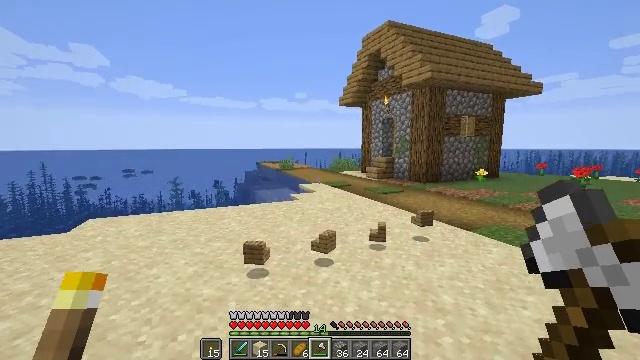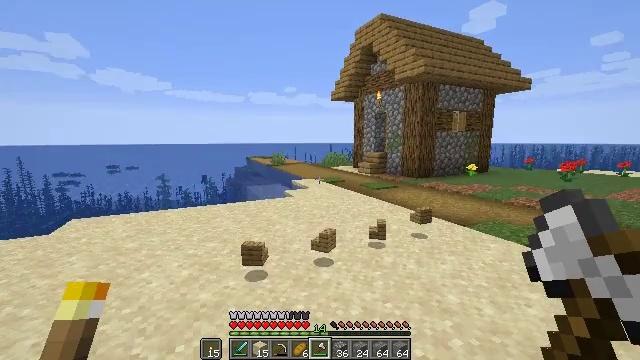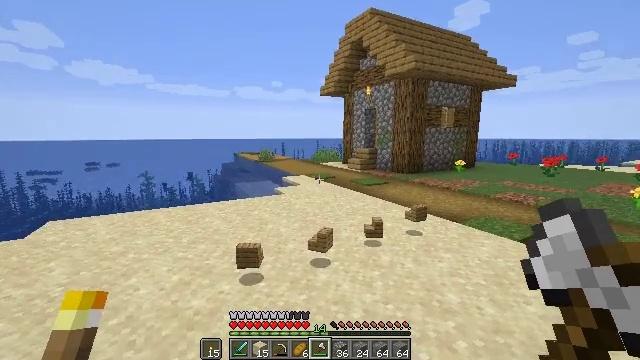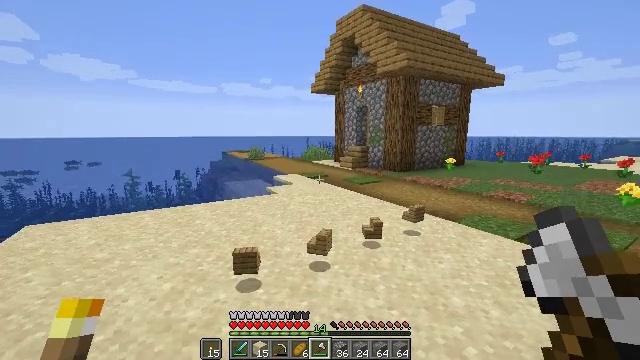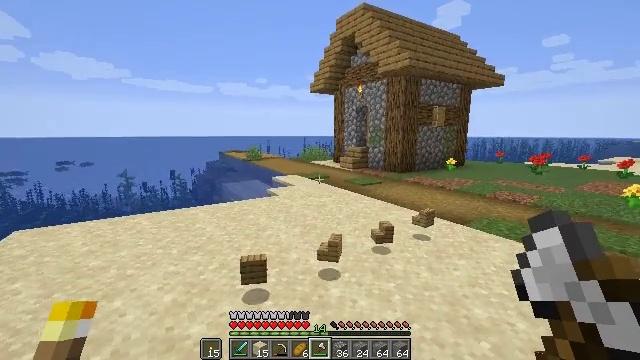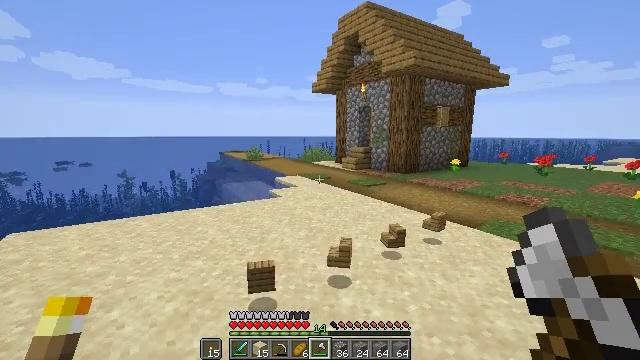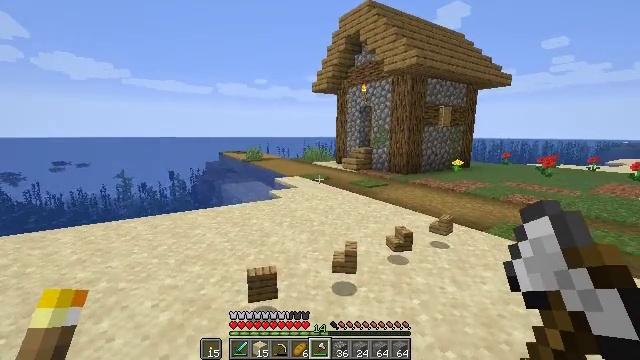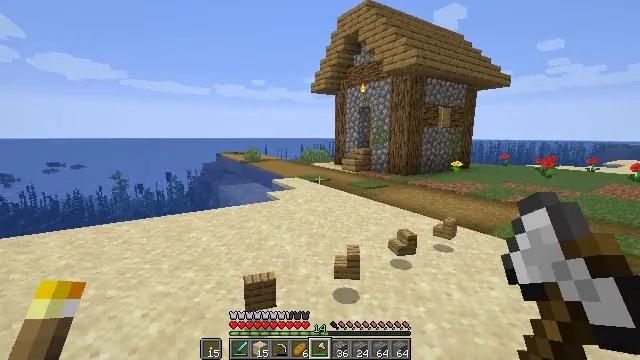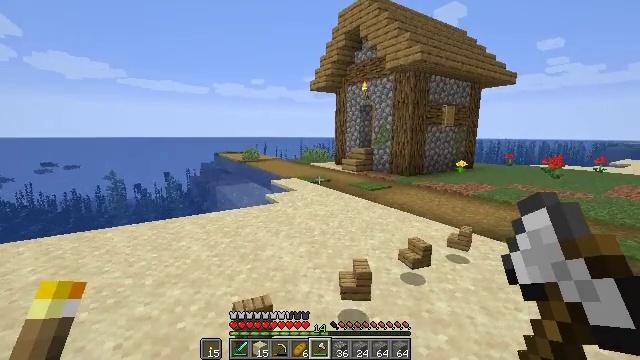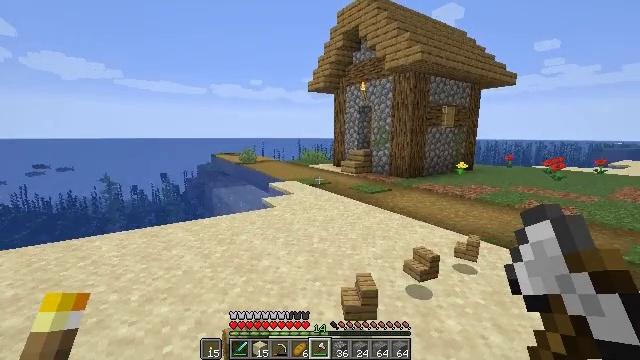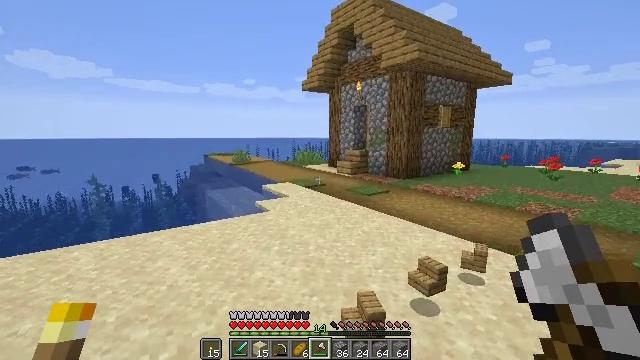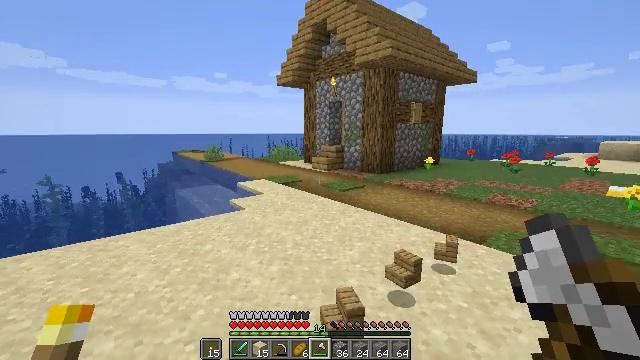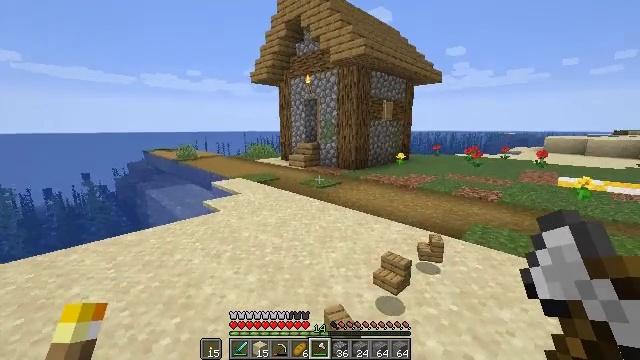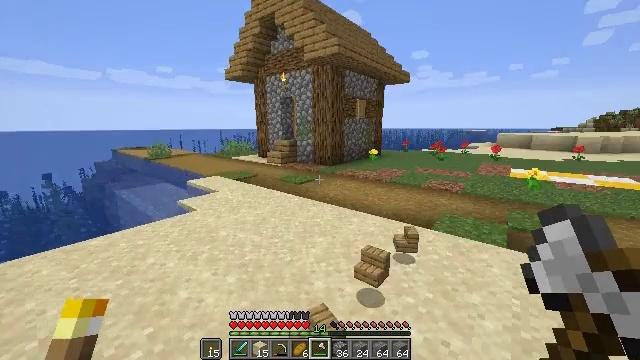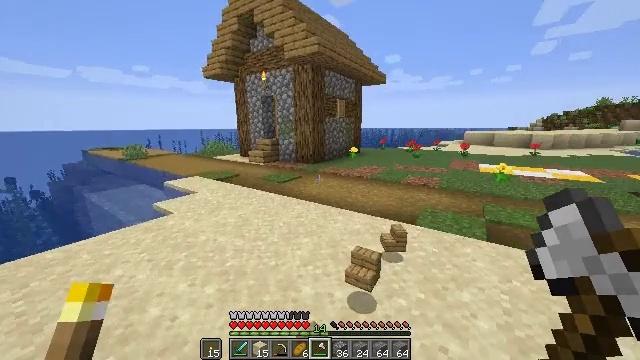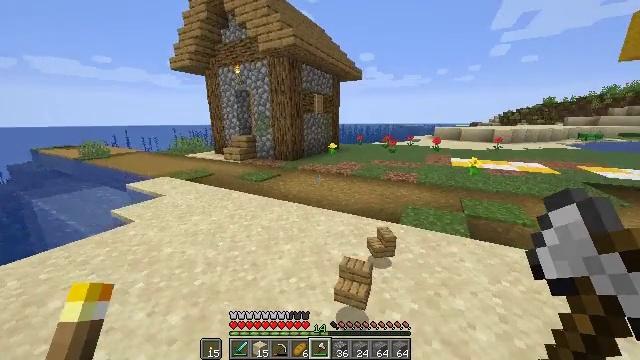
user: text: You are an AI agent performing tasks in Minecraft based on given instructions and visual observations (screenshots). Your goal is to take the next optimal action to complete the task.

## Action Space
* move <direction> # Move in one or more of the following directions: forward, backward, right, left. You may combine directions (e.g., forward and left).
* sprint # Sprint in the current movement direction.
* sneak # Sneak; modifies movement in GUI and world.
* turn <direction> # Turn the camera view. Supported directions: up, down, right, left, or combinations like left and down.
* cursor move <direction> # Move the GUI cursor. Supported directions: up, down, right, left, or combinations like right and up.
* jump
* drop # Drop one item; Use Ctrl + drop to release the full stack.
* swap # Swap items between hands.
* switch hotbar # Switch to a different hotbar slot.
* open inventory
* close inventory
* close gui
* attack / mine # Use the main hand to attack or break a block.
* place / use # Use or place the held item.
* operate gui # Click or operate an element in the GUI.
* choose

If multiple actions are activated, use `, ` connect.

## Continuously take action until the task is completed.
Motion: motion action
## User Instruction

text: Gather some oak planks.
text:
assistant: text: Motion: move forward and move left, turn right and down
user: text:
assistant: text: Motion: move forward and move left, turn right
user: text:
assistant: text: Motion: move forward and move left, turn right
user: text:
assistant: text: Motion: move forward and move left
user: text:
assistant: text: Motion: move forward
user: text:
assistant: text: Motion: move forward
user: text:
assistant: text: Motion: move forward
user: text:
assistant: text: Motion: move forward
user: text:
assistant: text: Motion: move forward
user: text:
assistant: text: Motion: move forward, turn right
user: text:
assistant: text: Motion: move forward, sprint, turn right
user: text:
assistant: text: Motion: move forward, sprint, turn right and down
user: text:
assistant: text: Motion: move forward, sprint, turn right and down
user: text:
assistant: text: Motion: move forward, sprint, turn right
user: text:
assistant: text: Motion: move forward, sprint, turn right and down
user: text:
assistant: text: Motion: move forward, turn right
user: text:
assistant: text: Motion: move forward, turn right
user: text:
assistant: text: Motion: move forward, sprint, turn right
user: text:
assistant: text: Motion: move forward, sprint, turn right
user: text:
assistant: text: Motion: move forward, sprint, turn right
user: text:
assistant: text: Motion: move forward, turn right
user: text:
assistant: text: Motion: move forward, turn right
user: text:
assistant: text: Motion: move forward, turn right
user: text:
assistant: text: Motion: move forward, sprint, turn right
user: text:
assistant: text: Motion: move forward, sprint, turn right and down
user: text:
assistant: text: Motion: move forward, sprint, turn right
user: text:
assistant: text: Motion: move forward, turn right
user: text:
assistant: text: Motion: move forward, turn right
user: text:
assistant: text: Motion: move forward, sprint, turn right and up
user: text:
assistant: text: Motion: move forward, sprint, turn right and up